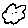
Label: cloud